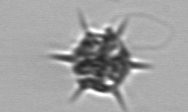
Label: Dictyocha